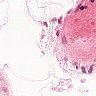
Metastatic tissue present: no